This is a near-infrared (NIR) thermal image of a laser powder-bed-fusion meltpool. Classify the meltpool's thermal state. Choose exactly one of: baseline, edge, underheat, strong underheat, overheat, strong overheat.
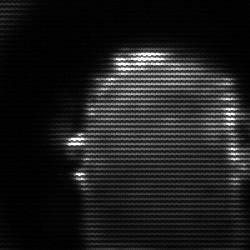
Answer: baseline